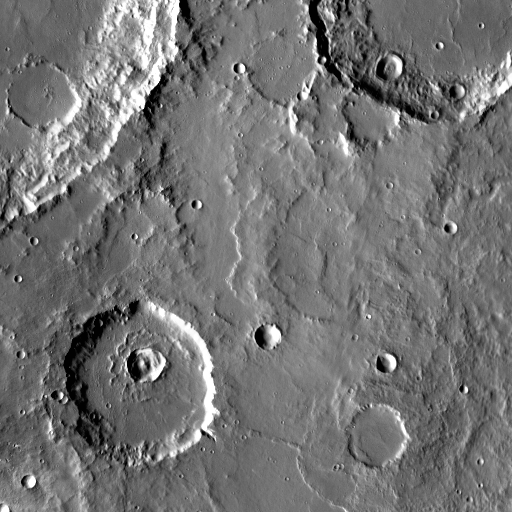
Crater classes present: Background, Other, Layered, Buried